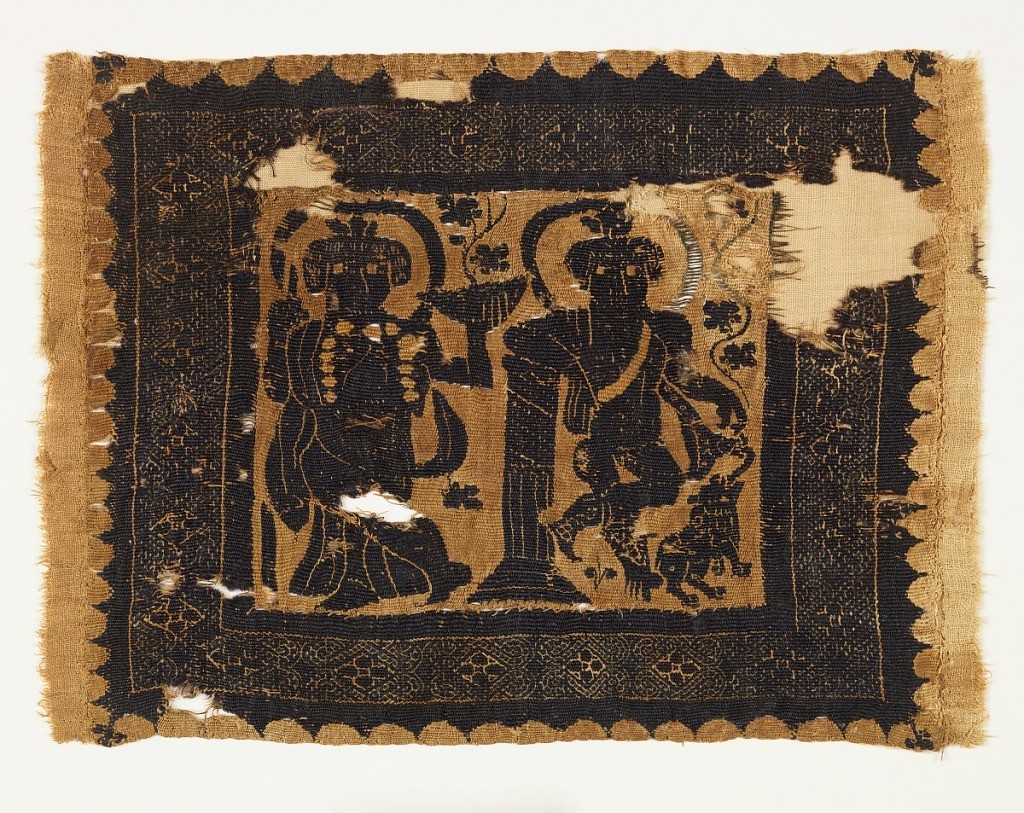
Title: Panel
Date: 4th–6th century
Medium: warp; S-spun, Z-twist linen. Wefts; S-spun linen, S-spun wool Technique: slit tapestry with supplementary wrapping
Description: Pictorial image of a Dionysus and Ariadne: dancing female figure holding a bowl and a nude male figure with an animal at his feet. Frame of mosaic pattern.